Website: lowes
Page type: review-order
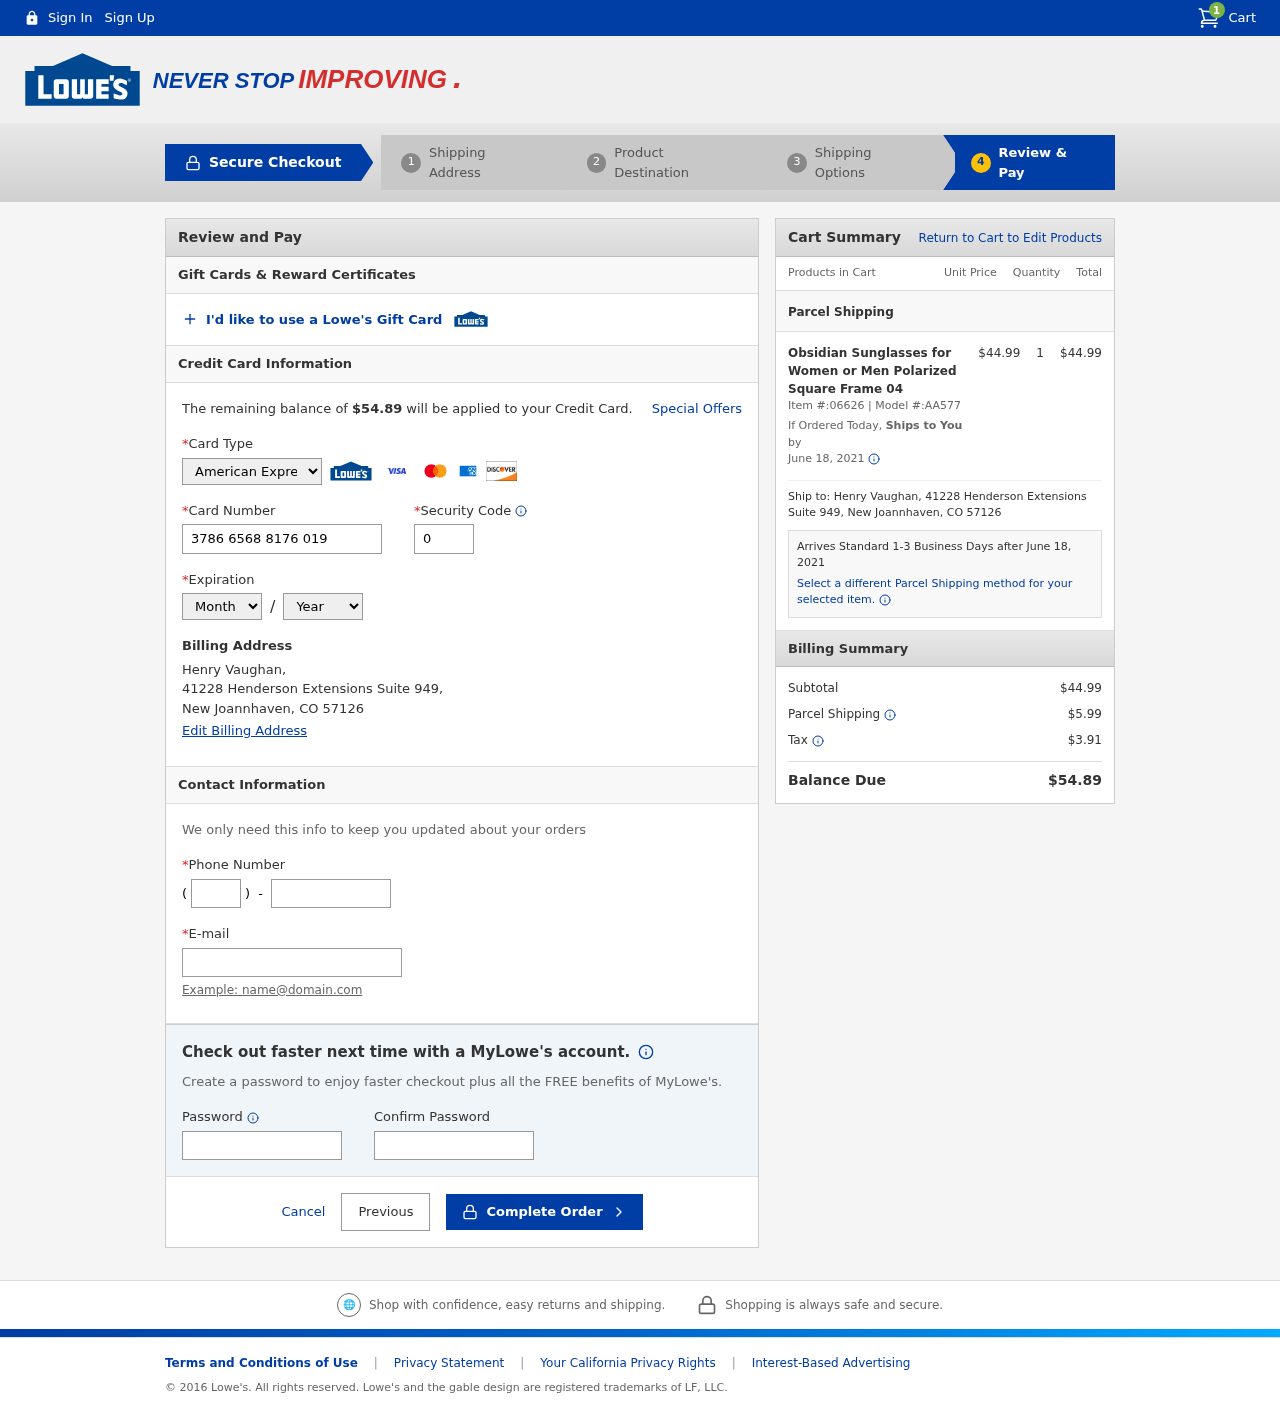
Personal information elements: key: PII_CARD_CVV
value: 0038
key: PII_CARD_EXPIRY_MONTH
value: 09
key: PII_CARD_EXPIRY_YEAR
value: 29
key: PII_CARD_NUMBER
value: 3786 6568 8176 019
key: PII_CARD_TYPE
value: American Express
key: PII_CITY
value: New Joannhaven
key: PII_EMAIL
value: henry_vaughan@hotmail.com
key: PII_FULLNAME
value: Henry Vaughan,
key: PII_PHONE
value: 9014948153
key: PII_PHONE_AREA
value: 901
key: PII_POSTCODE
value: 57126
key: PII_STATE_ABBR
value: CO
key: PII_STREET
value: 41228 Henderson Extensions Suite 949,
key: PII_FULLNAME2
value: Henry Vaughan
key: PII_STREET2
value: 41228 Henderson Extensions Suite 949
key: PII_CITY_STATE_ZIP2
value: New Joannhaven, CO 57126
Product elements: key: PRODUCT1_NAME
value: Obsidian Sunglasses for Women or Men Polarized Square Frame 04
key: PRODUCT1_PRICE
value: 44.99
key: PRODUCT1_QUANTITY
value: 1
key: PRODUCT1_ITEM_NUMBER
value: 06626
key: PRODUCT1_MODEL_NUMBER
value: AA577
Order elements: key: ORDER_NUM_ITEMS
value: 1
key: ORDER_TOTAL
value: $54.89
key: ORDER_SHIPPING_DATE
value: June 18, 2021
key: ORDER_SUBTOTAL
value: $44.99
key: ORDER_SHIPPING_DATE2
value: June 18, 2021
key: ORDER_SUBTOTAL2
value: $44.99
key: ORDER_SHIPPING_COST
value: $5.99
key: ORDER_TAX
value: $3.91